【题型】证明题　【知识点】立体几何　【难度】medium
如图，已知圆锥的顶点为$P$，底面圆$O$的直径$AB$长为$8$，点$C$是圆$O$上一点，$\angle BOC = 45^\circ$，点$D$是劣弧$AC$上的一点，平面$PCD \cap$平面$PAB = l$，且$l \parallel AB$。

(1) 证明：$OC \perp PD$。

(2) 当三棱锥$P-OCD$的体积为$\frac{64}{7}$时，求点$O$到平面$PCD$的距离。
【解答】
【答案】(1) 证明见解析

(2) $\frac{24}{11}$

【知识点】证明线面平行、求点面距离、线面垂直证明线线垂直

【分析】
(1) 根据 $l \parallel AB$ 可证 $AB \parallel$ 平面 $PCD$，进而可证 $AB \parallel CD$，可得 $\triangle OCD$ 为等腰直角三角形，可证 $OC \perp OD$，结合 $PO \perp OC$ 可证 $OC \perp$ 平面 $POD$ 即得；

(2) 取 $CD$ 中点 $M$，可证得 $PM \perp CD$，求出 $PM$ 的长度，继而求得 $\triangle PCD$ 的面积，利用等体积法可得点到平面距离。

【详解】
(1)

如图，由已知平面 $PCD \cap$ 平面 $PAB = l$，且 $l \parallel AB$，
因 $AB \not\subset$ 平面 $PCD$，$l \subset$ 平面 $PCD$，
则直线 $AB \parallel$ 平面 $PCD$，
又 $AB \subset$ 平面 $ABCD$，且平面 $ABCD \cap$ 平面 $PCD = CD$，
则 $AB \parallel CD$。

又 $\angle BOC = 45^\circ$，所以 $\angle OCD = \angle ODC = 45^\circ$，

即 $\triangle OCD$ 为等腰直角三角形，

即 $OC \perp OD$，

又由圆锥性质可得 $PO \perp$ 平面 $COD$，因 $OC \subset$ 平面 $COD$，则 $PO \perp OC$，

因 $OD \cap PO = O$，且 $OD$，$PO \subset$ 平面 $POD$，

故 $OC \perp$ 平面 $POD$，

又 $PD \subset$ 平面 $POD$，

故 $OC \perp PD$；

(2)

由已知圆 $O$ 的直径 $AB$ 长为 $8$，则 $OC = OD = 4$，

由 (1) 得 $CD = 4\sqrt{2}$，$S_{\triangle OCD} = \frac{1}{2}OC \cdot OD = 8$，

由三棱锥 $P-OCD$ 的体积 $V = \frac{1}{3}S_{\triangle OCD} \cdot PO = \frac{8}{3}PO = \frac{64}{7}$，解得 $PO = \frac{24}{7}$，

如图，取 $CD$ 中点 $M$，连接 $OM$，$PM$，则 $DC \perp OM$，因 $PO \perp$ 平面 $COD$，

因 $DC \subset$ 平面 $COD$，则 $PO \perp DC$，因 $PO \cap OM = O$，$PO$，$OM \subset$ 平面 $POM$，则 $DC \perp$ 平面 $POM$，

又 $PM \subset$ 平面 $POM$，故 $DC \perp PM$。

因 $OM = 2\sqrt{2}$，$PM = \sqrt{PO^2 + OM^2} = \sqrt{\left(\frac{24}{7}\right)^2 + (2\sqrt{2})^2} = \frac{22\sqrt{2}}{7}$，

所以 $S_{\triangle PCD} = \frac{1}{2}CD \cdot PM = \frac{1}{2} \times 4\sqrt{2} \times \frac{22\sqrt{2}}{7} = \frac{88}{7}$，设点 $O$ 到平面 $PCD$ 的距离为 $d$，

由 $V = \frac{1}{3}S_{\triangle PCD} \cdot d = \frac{88}{21}d = \frac{64}{7}$，解得 $d = \frac{24}{11}$，

即点 $O$ 到平面 $PCD$ 的距离为 $\frac{24}{11}$。

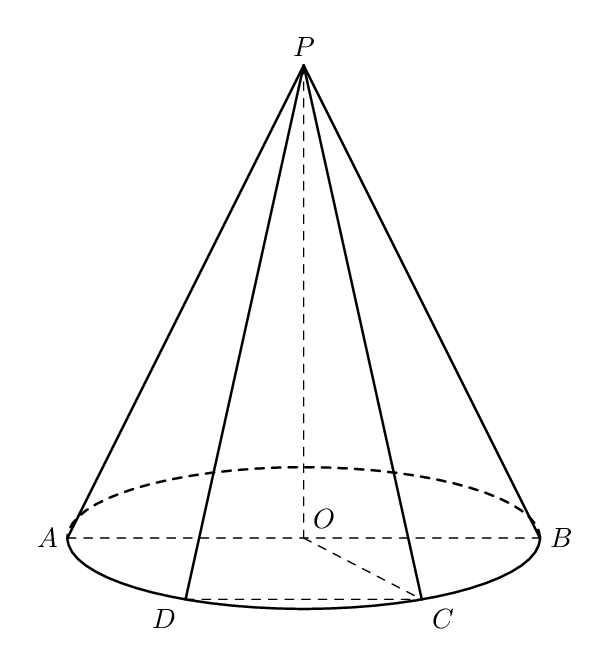
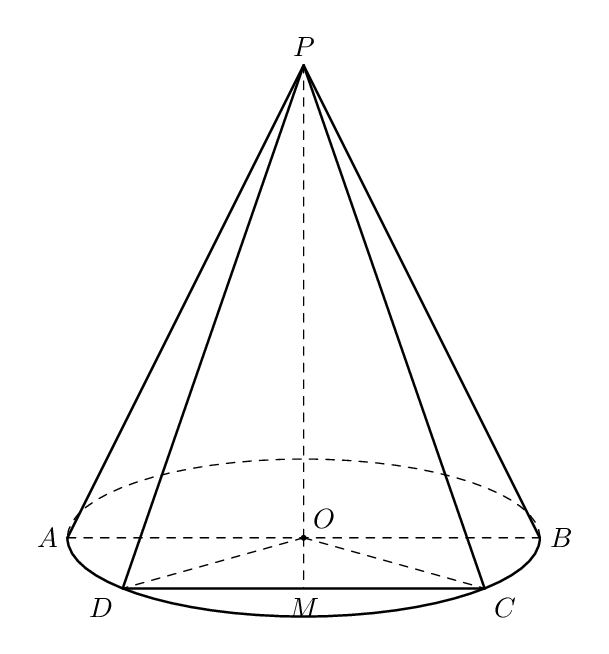